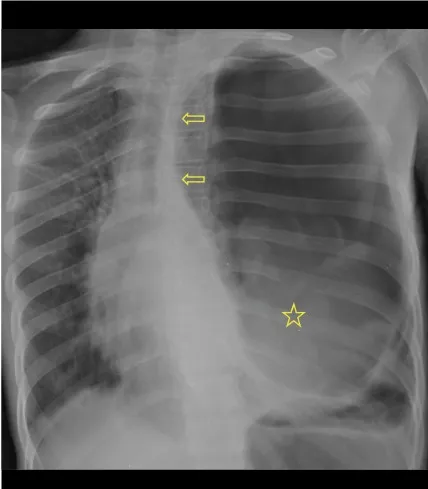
Chest radiograph showing a tension pneumothorax on the left, mediastinal shift to the right (arrows), and a ruptured hydatid cyst (asterisk).
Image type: radiology (x_ray)